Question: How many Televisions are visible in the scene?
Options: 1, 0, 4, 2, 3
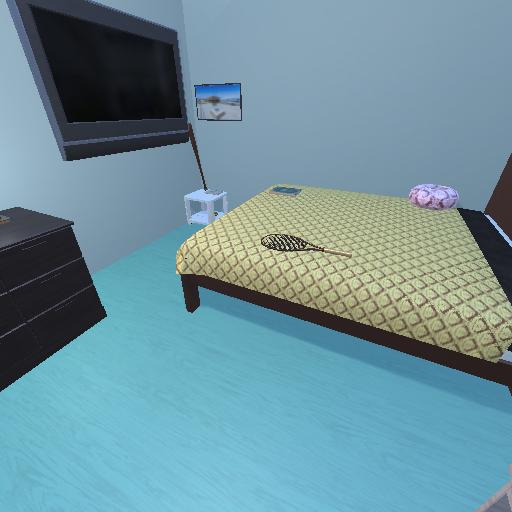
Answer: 1